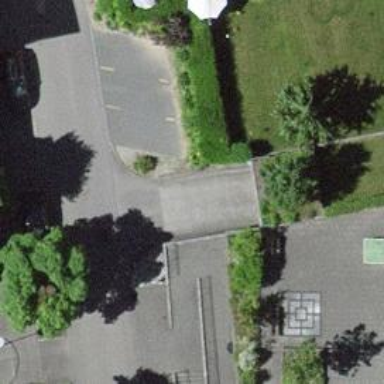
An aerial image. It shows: Parking entrance.